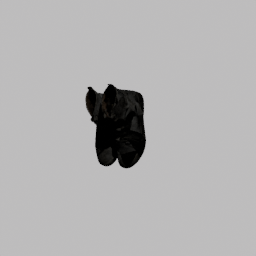
Label: people